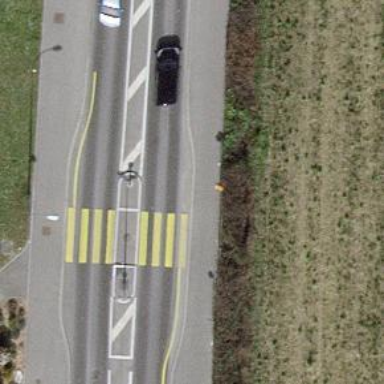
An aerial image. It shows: Asphalt sidewalk along cycleway.